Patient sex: M
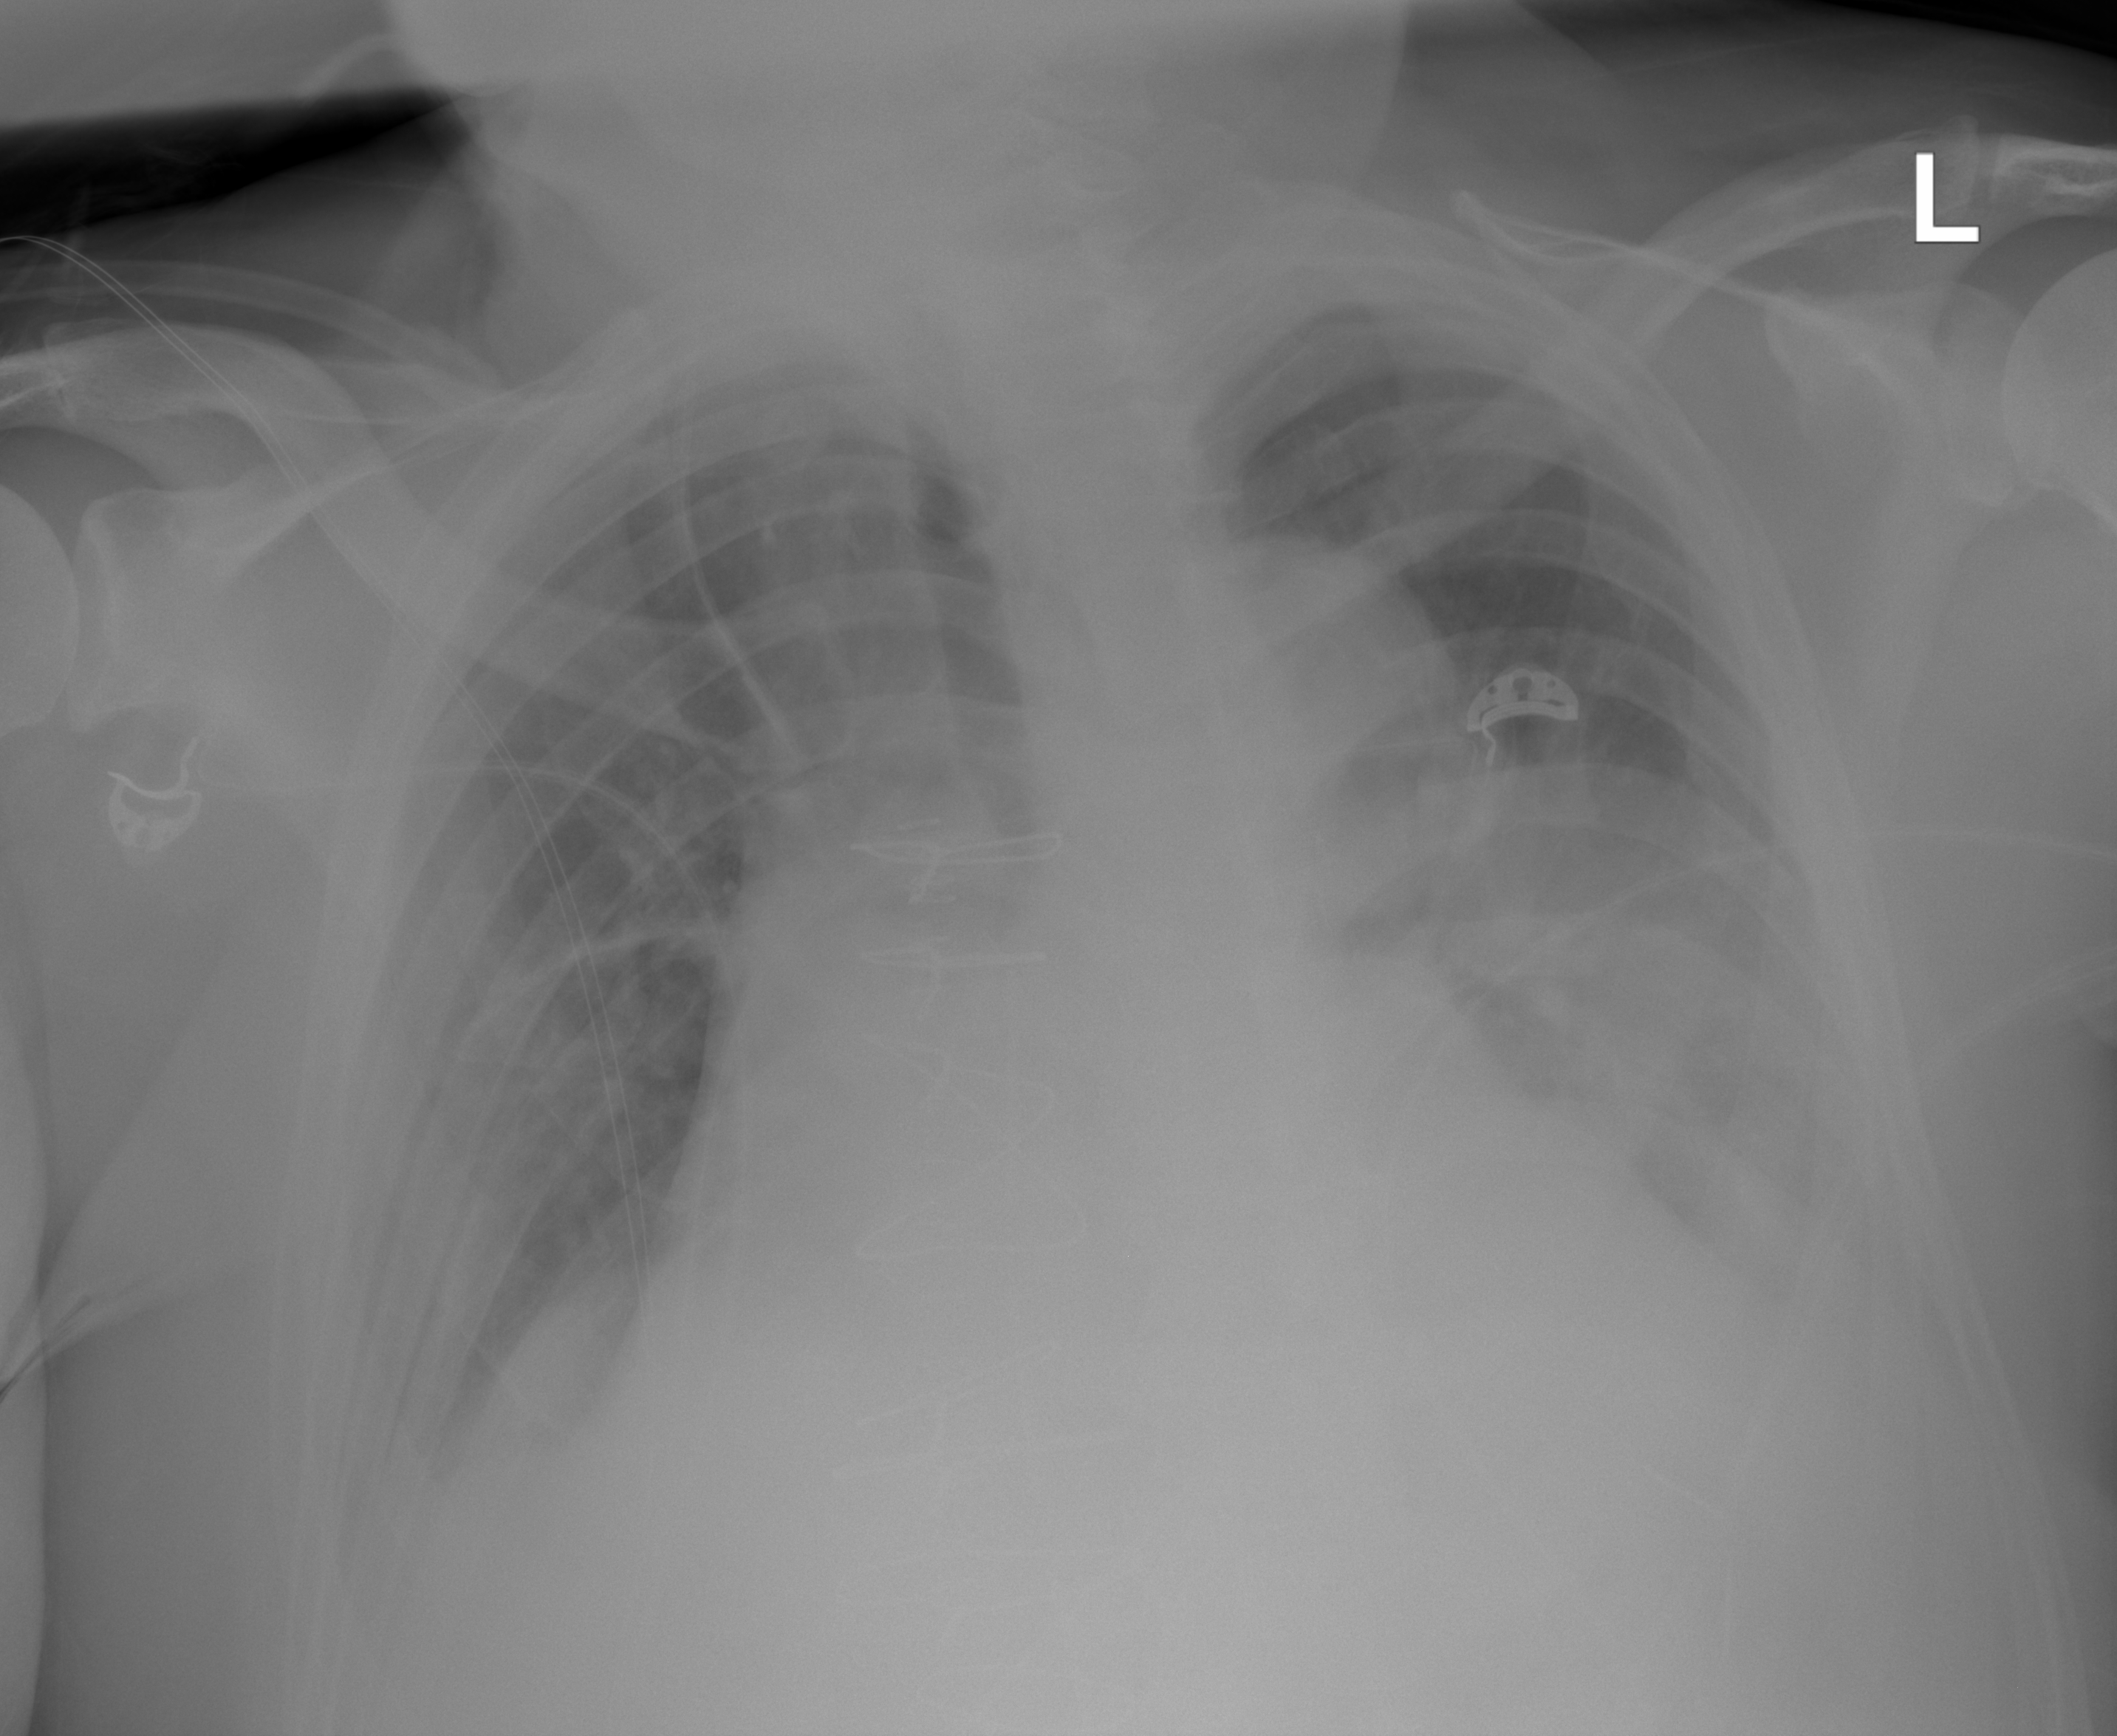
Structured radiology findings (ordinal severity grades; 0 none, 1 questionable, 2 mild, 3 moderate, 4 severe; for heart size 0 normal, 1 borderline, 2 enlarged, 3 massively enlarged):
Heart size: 3
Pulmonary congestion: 0
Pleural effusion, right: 1
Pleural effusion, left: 2
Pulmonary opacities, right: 0
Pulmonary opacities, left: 0
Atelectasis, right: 2
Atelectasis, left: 2